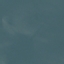
Land use / land cover: SeaLake